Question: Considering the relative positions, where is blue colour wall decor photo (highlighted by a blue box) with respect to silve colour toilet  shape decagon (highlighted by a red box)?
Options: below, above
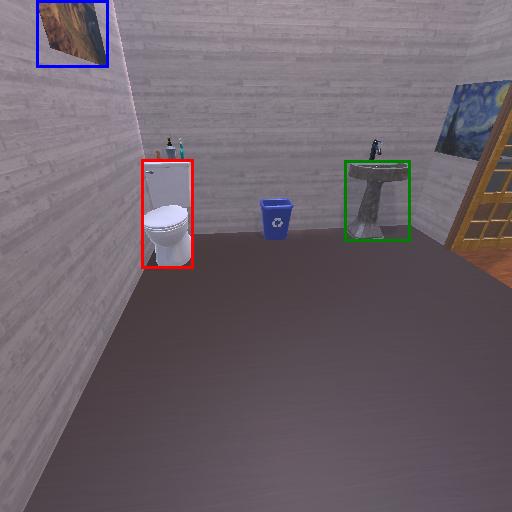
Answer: below